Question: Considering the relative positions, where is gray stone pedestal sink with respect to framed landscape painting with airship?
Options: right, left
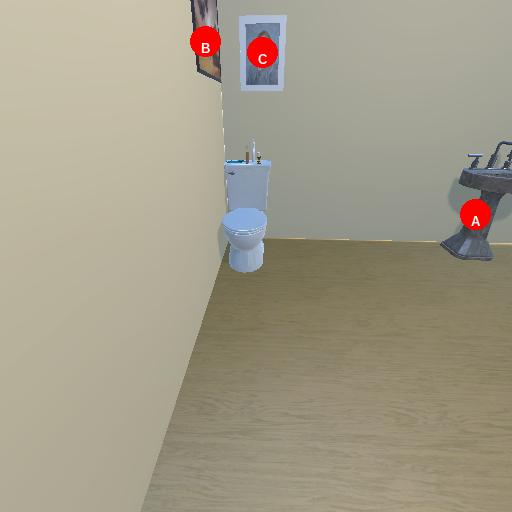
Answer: right